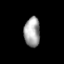
Tissue: skin
Cell type: T cells
Senescence score: 0.7809
Nuclear area (px): 459
Mean DAPI intensity: 164.139